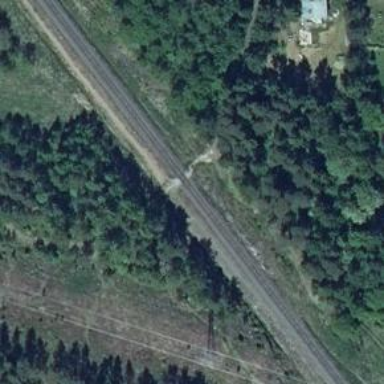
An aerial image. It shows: Railway crossing with saltire marking.